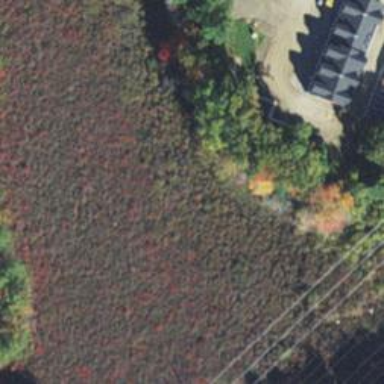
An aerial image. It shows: Marsh wetland of the shrub swamp variety.